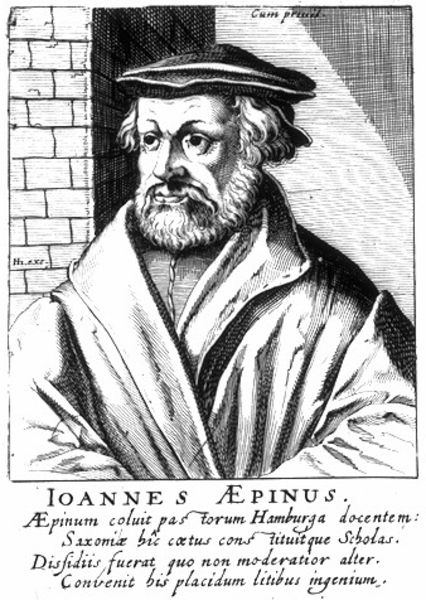
Titel: Bildnis des Johann Aepinius
Künstler: Hendrik (d.Ä.) Hondius
Institution: (Seriendruck)
Schlagwörter: mann, schatten, weiß, haar, hell, hut, mund, nase, profil, schwarz, straße, weg, haube, alt, bart, kappe, mütze, wand, augen, gesicht, johannes, kragen, rahmen, stein, steine, vollbart, bildnis, portrait, porträt, haare, mantel, bruststück, lippen, locken, renaissance, schulter, holzschnitt, schrift, lehrer, mauer, ziegel, grafik, backstein, rand, inschrift, augenbraue, unterschrift, druck, druckgraphik, druckgrafik, seite, illustration, text, buchstaben, barett, gelehrter, latein, professor, hamburg, sachsen, flaten, boldnis, gelehrtenporträt, gelhrter, aepinus, johannes aepinus, 1520, jiohannes, hochschullehrer, burststück, ioannes aepinus